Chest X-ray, PA view. Patient: 17 years old, sex M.
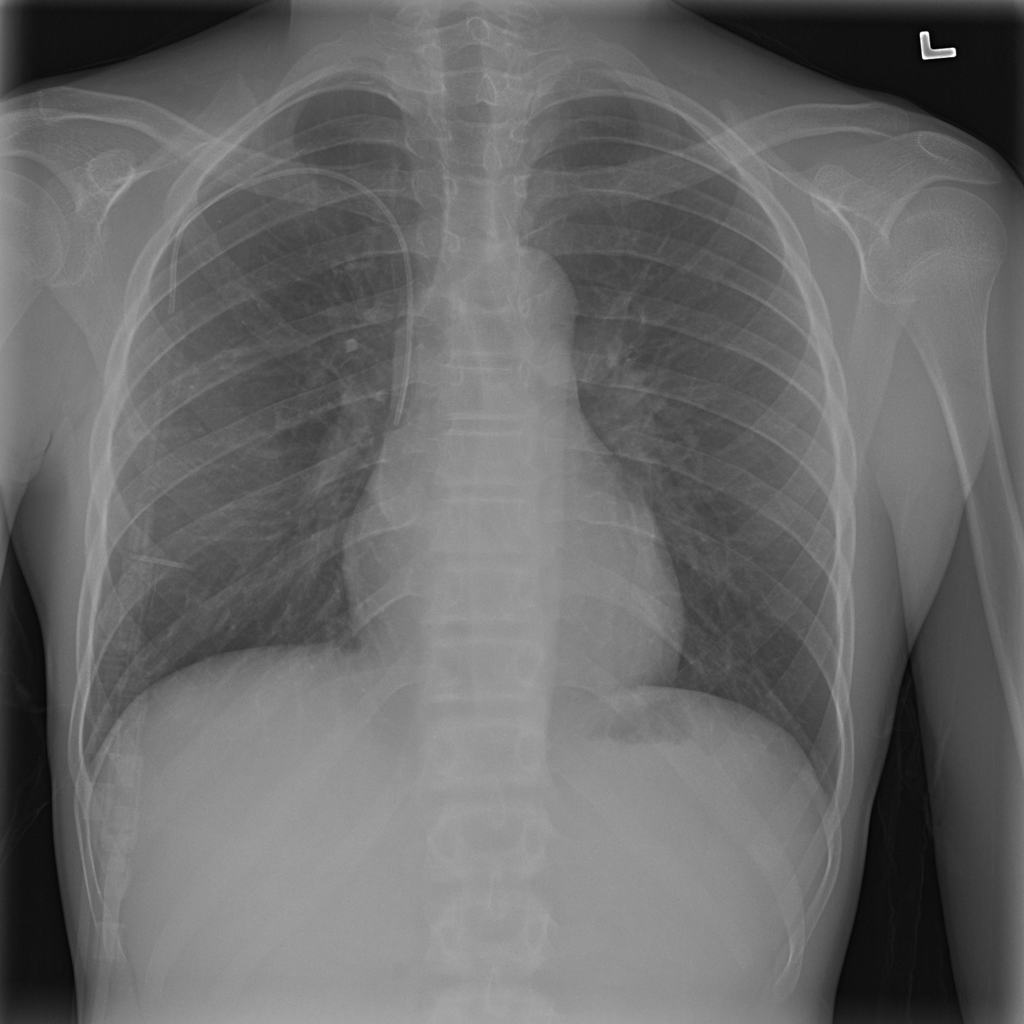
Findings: No Finding